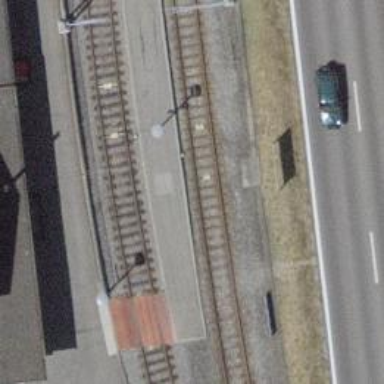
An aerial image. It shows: Stop position for public transport on the railway.